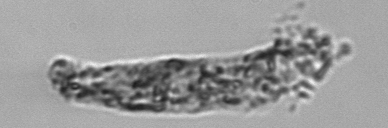
Label: fecal_pellet